Question: is there any one knows what on earth is the linear gradient?

How Can I use the right panel, especially the four scroll bar, to adjust the fill of the triangle on the left to make the triangle upper half white but down half black?
Is there any document to help train people how to use this? I am really sorry I can not find it.
Thanks in advance!
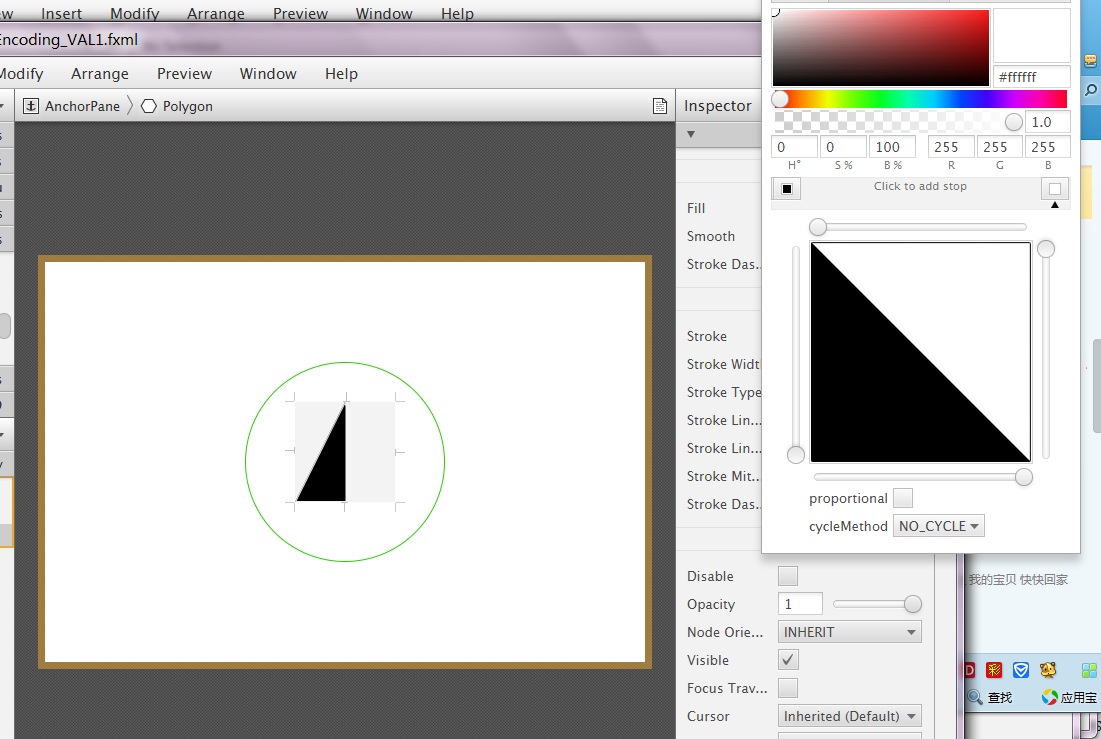
Answer: The linear-gradient documentation is at:
- <URL>
Because the linear gradient in JavaFX CSS is the same syntax as w3c CSS, any tutorial on CSS linear gradients returned by google will probably apply to JavaFX CSS.
Feedback email address for JavaFX documentation is: javasedocs_us@oracle.com
Scene Builder uses FXML to represent linear gradients. It can also use render linear gradients from CSS, though the gradient editor in SceneBuilder works to edit the FXML representation of gradients and not the CSS representation.
Here is a result of loading the following FXML file into SceneBuilder:
'''
<?xml version="1.0" encoding="UTF-8"?>
<?import javafx.scene.paint.*?>
<?import java.lang.*?>
<?import javafx.scene.shape.*?>
<Polygon xmlns="http://javafx.com/javafx/8" xmlns:fx="http://javafx.com/fxml/1">
<points>
<Double fx:value="-50.0" />
<Double fx:value="40.0" />
<Double fx:value="50.0" />
<Double fx:value="40.0" />
<Double fx:value="0.0" />
<Double fx:value="-60.0" />
</points>
<fill>
<LinearGradient startX="0.5" startY="0" endX="0.5" endY="1">
<stops>
<Stop color="WHITE" />
<Stop color="BLACK" offset="1.0" />
</stops>
</LinearGradient>
</fill>
</Polygon>
'''

The scroll bar settings are marking the proportional co-ordinates of the start and end properties of the linear gradient. These co-ordinates from a directional vector (line) along which colors in the linear gradient change according to the defined <URL>. The bars work as follows:
- - - -
For the above fill, it means start at the top center and travel to the bottom center, varying the color from white to black as you go, so it's a straight top to bottom vertical transition.
If you didn't want a smooth gradient, but instead wanted an abrupt one, then add more stops, for example:
'''
<fill>
<LinearGradient endX="0.5" endY="1" startX="0.5" startY="0">
<stops>
<Stop color="WHITE" />
<Stop color="WHITE" offset="0.5"/>
<Stop color="BLACK" offset="0.5" />
<Stop color="BLACK" offset="1.0" />
</stops>
</LinearGradient>
</fill>
'''